【题型】选择题　【知识点】平面几何　【难度】easy
如图，在 $\triangle ABC$ 中，$AD = DE = EF = FB$，$AG = GH = HI = IC$，已知 $BC = 2$，则 $DG + EH + FI$ 的长是（ ）

A. $\dfrac{5}{2}$ \quad \quad
B. 3 \quad \quad
C. $\dfrac{3}{2}$ \quad \quad
D. 4
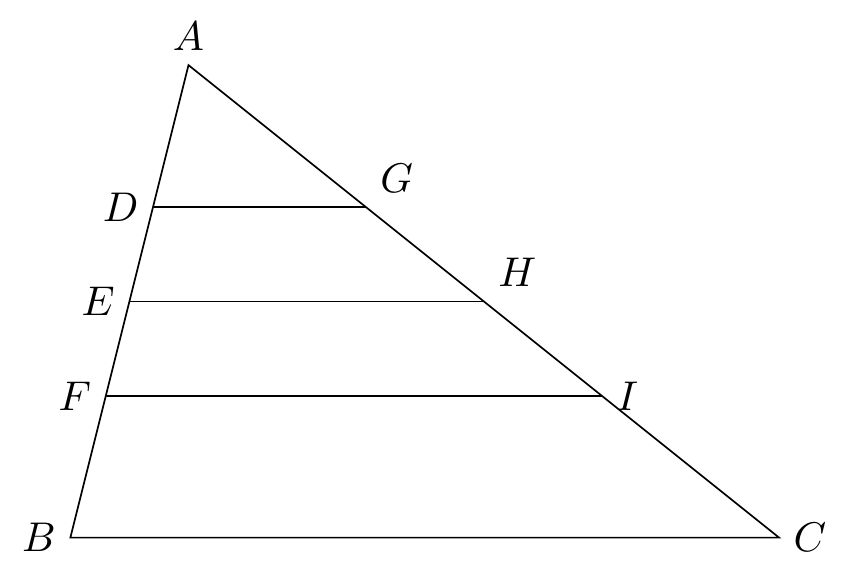
【解答】
$\because AD=DE=EF=FB$，$AG=GH=HI=IC$，

$\therefore DG \parallel EH \parallel FI$；

$\therefore \dfrac{AD}{AB} = \dfrac{DG}{BC} = \dfrac{1}{4}$，即 $DG=\dfrac{1}{4} BC$；

同理可得：$EH=\dfrac{1}{2} BC$，$FI=\dfrac{3}{4} BC$；

$\therefore DG+EH+FI=\dfrac{1}{4} BC+\dfrac{1}{2} BC+\dfrac{3}{4} BC=\dfrac{3}{2} BC=3$；

故选 B。